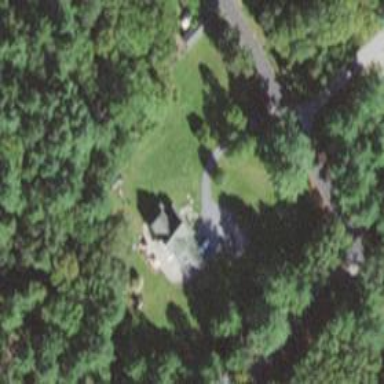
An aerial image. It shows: Residential driveway.